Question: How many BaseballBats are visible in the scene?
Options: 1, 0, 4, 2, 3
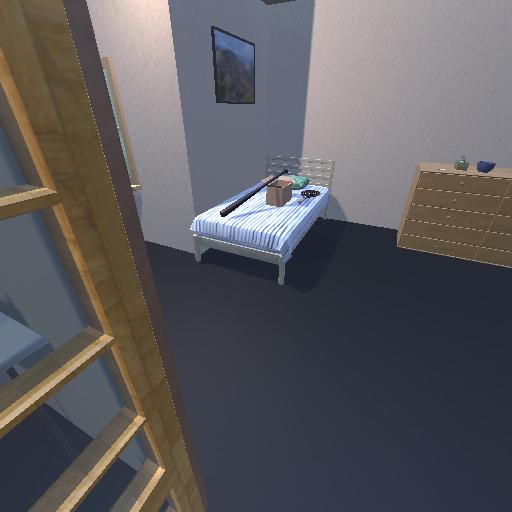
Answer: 1